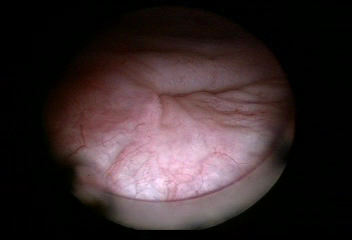
Modality: WLC
Class: Normal mucosa
Bladder cancer association: No